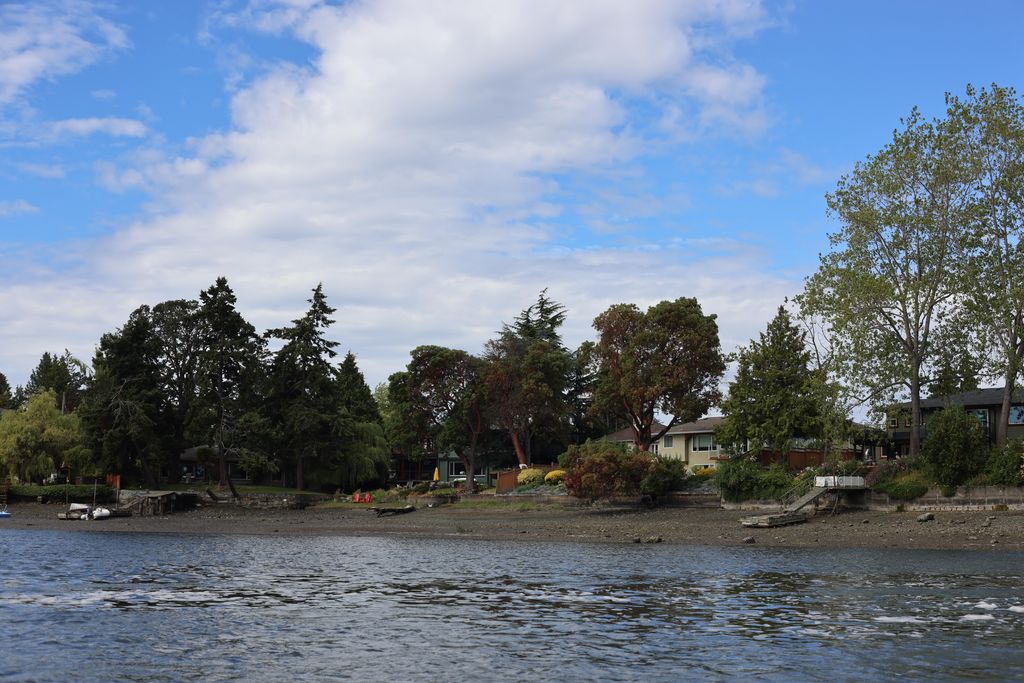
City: victoria